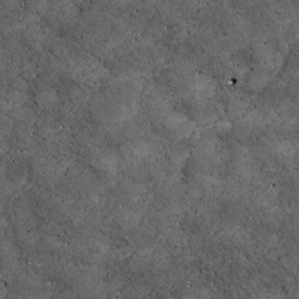
Label: non_frost